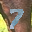
Label: 7